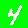
Digit: 4